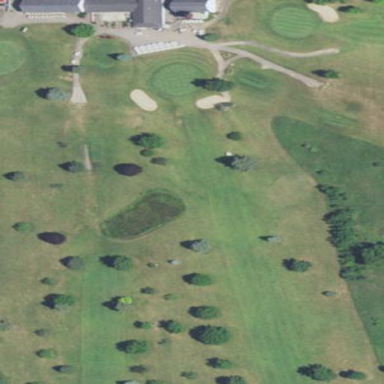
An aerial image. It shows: Golf fairway in the image.